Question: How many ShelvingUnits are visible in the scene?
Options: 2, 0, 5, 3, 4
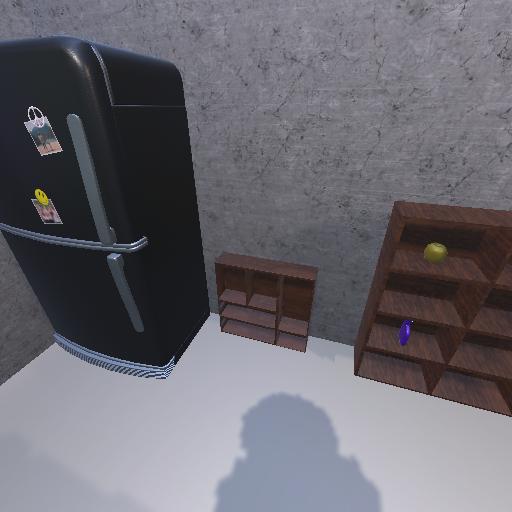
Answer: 2